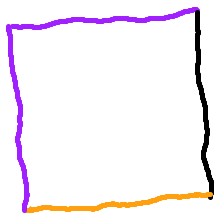
Shape: square